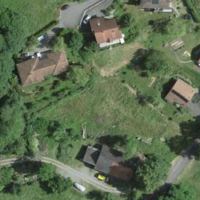
EUNIS habitat code: 52
Species observed at this site:
Arctium lappa
Equisetum telmateia
Achillea millefolium
Castanea sativa